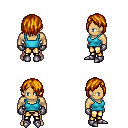
a pixel art fantasy rpg character, male body template, human, tanned skin, teal pirate shirt, gold greaves, dark blonde bangs hairstyle, metal gloves, metal boots, four views (front, back, left, right), 2x2 character sprite sheet, small pixel art, hard edges, no anti-aliasing